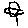
Label: flower